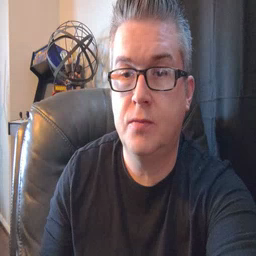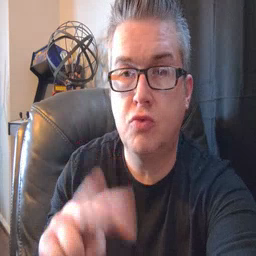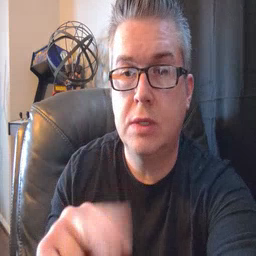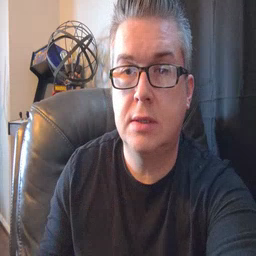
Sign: read